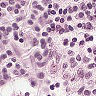
Metastatic tissue present: no